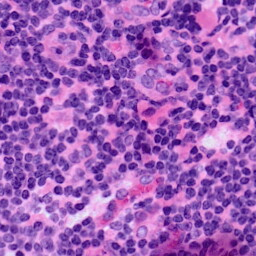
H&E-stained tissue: LymphNode